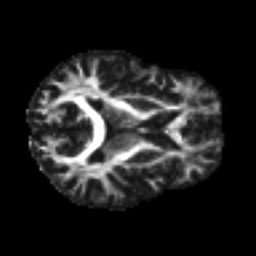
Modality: FA
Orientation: axial
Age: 36
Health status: ill
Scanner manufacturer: philips
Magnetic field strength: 3 T
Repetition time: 9 s
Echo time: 0.127 s